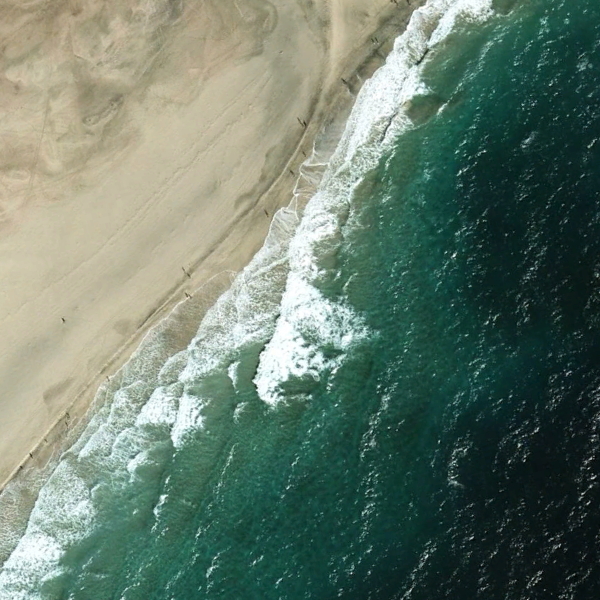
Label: Beach